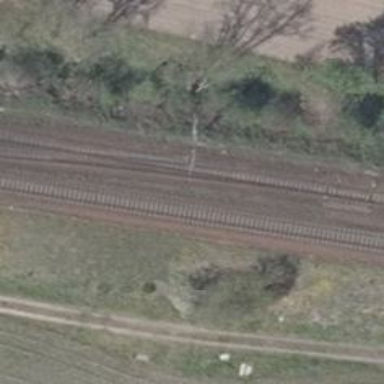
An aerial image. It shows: Milestone along the railway track with catenary mast.